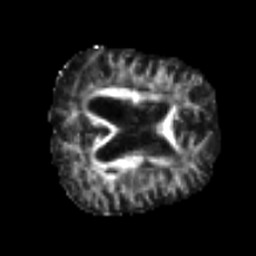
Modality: FA
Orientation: axial
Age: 66
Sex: female
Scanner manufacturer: siemens
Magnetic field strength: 3 T
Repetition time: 4.999 s
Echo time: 0.07946 s